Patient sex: M
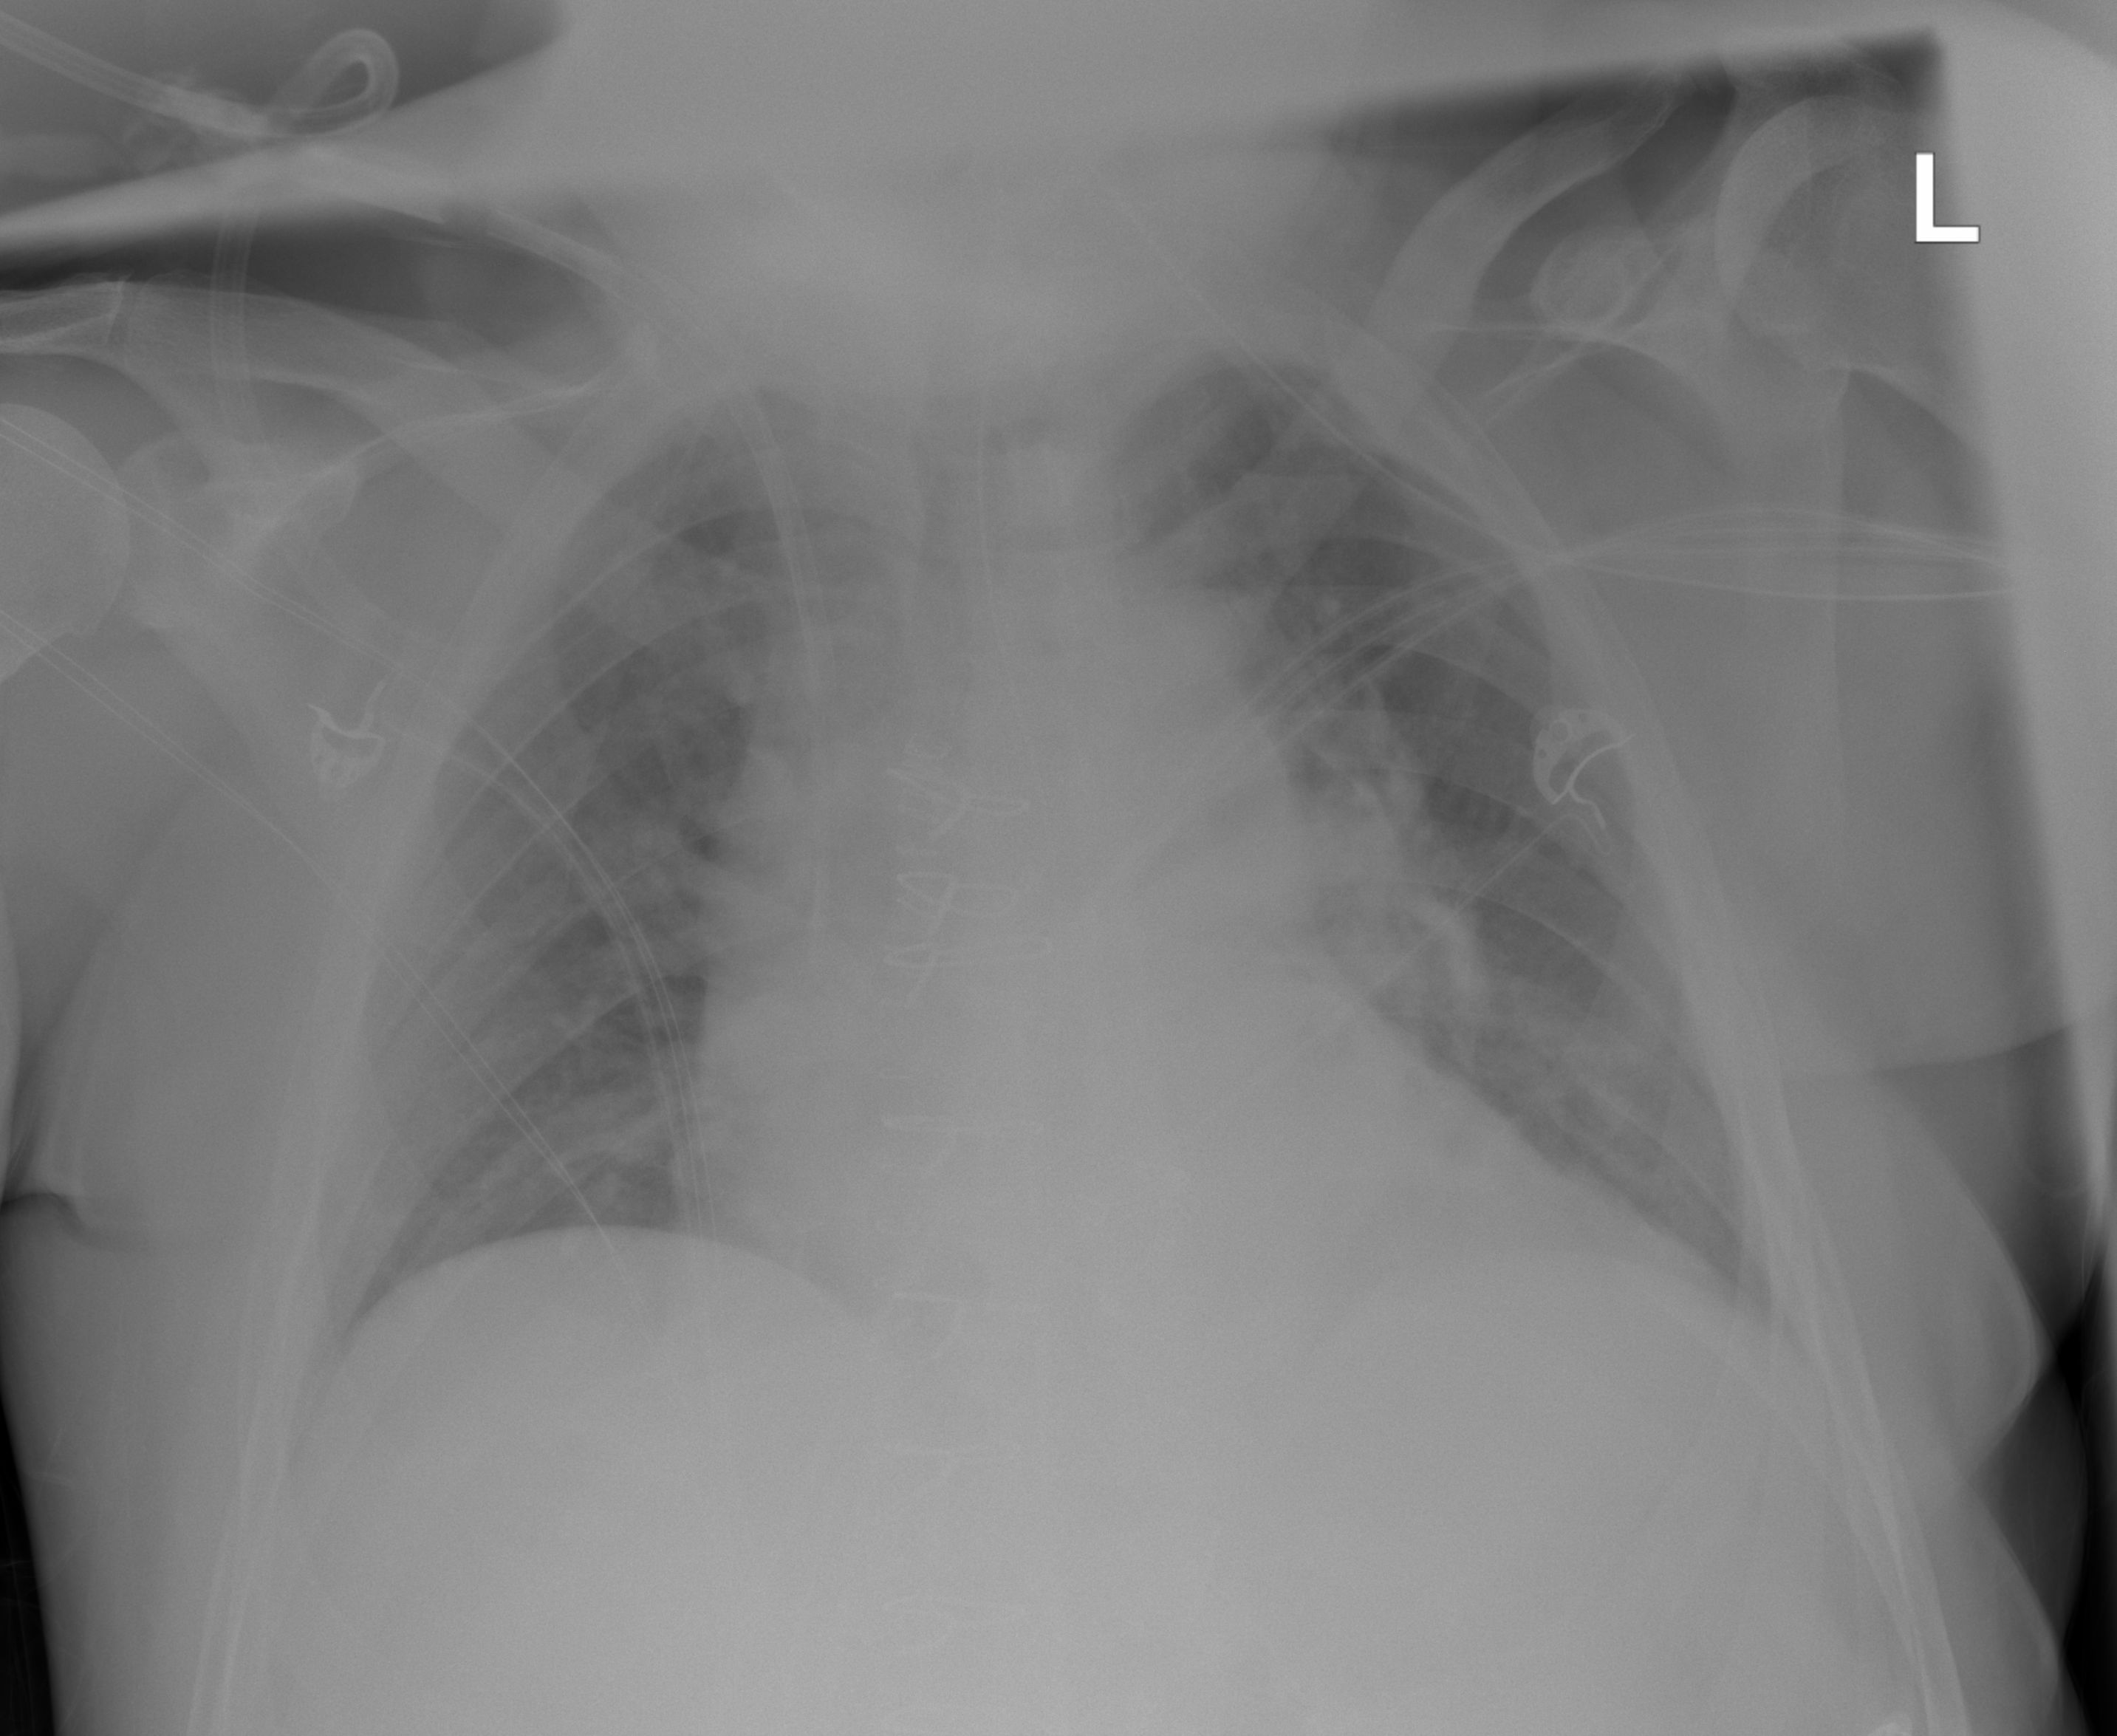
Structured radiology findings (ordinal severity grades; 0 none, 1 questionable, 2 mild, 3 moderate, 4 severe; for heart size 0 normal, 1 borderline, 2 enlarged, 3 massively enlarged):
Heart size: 2
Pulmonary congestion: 2
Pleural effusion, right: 0
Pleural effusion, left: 0
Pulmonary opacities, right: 0
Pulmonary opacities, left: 0
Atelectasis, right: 0
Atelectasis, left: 1